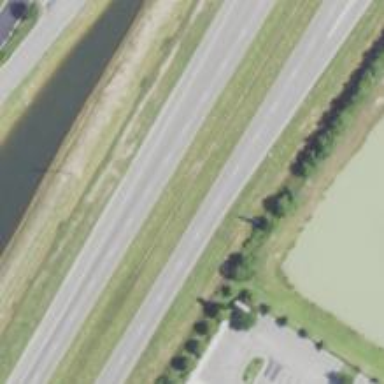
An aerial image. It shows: Trunk highway with expressway features.